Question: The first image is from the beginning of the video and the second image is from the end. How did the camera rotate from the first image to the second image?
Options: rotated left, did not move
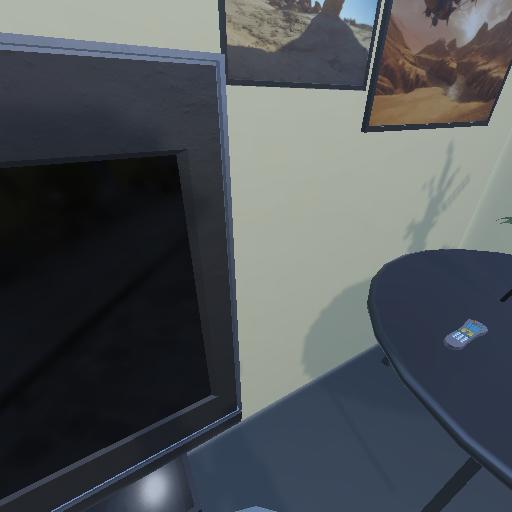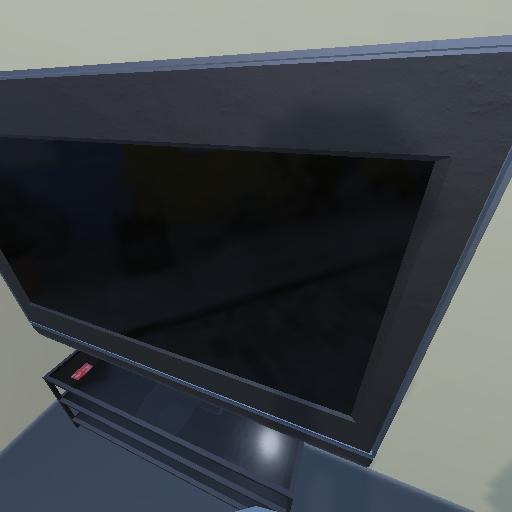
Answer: rotated left